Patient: sex M, age 69
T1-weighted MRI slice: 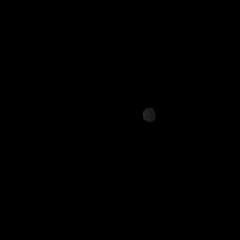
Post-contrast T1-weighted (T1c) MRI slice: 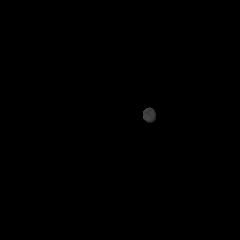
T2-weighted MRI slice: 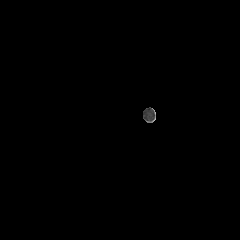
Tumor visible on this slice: no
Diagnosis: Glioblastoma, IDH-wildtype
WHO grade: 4